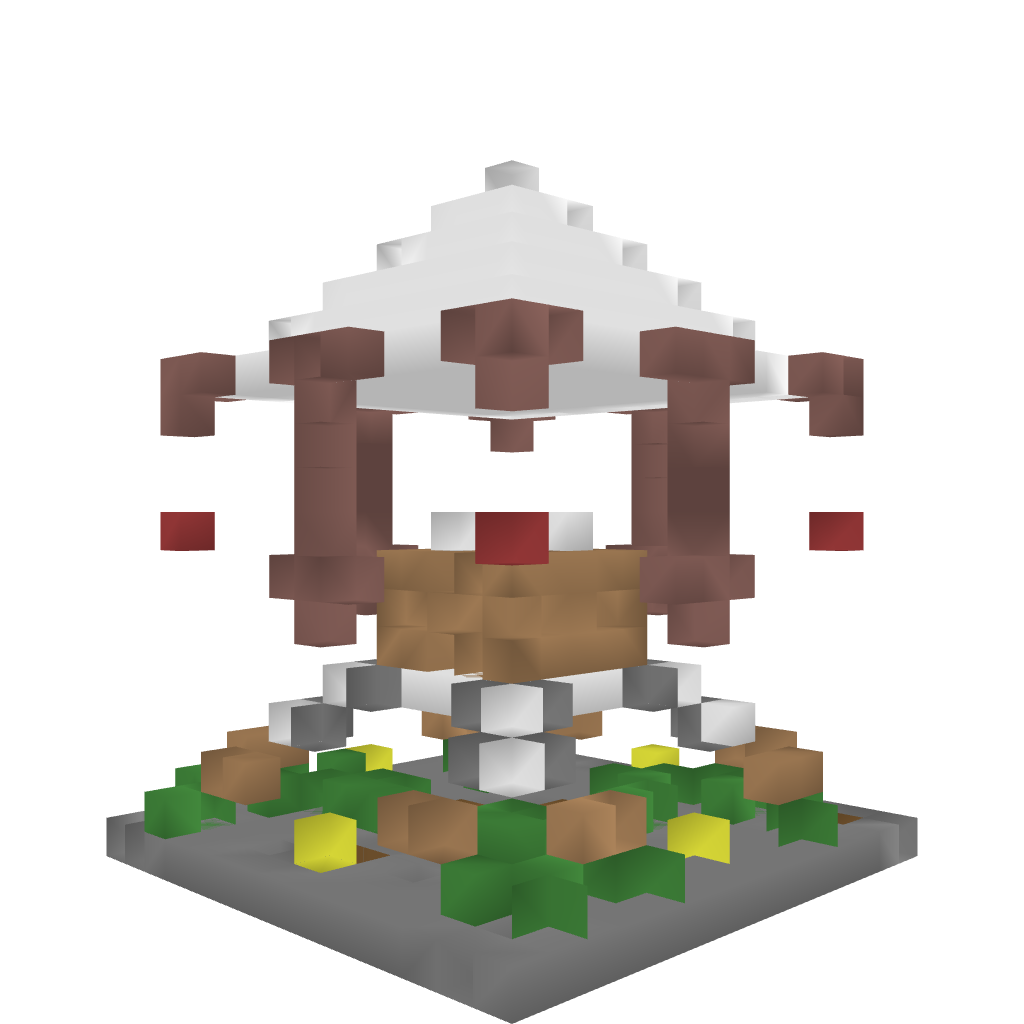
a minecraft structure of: Enchantment Nexus good quality